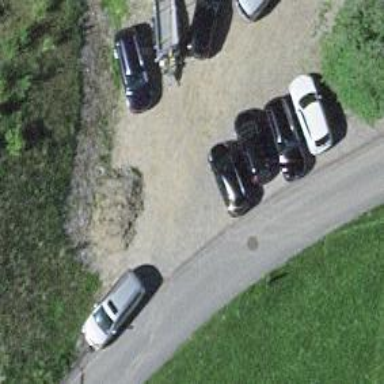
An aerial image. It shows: Parking area with surface.